Question: This is my first uploading to AppStore.
I create zip file with project folder in icon folder. Then in Application Loader i choose "Deliver Your App" and choose there my zip file. But Application loader give this error:

What should i do? Thnx.
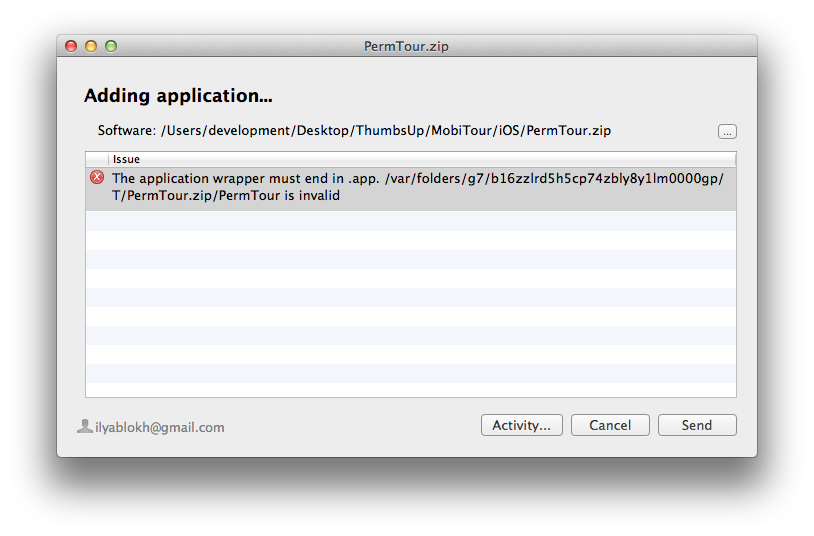
Answer: I archived folder with projects, but i should archived some file from .app